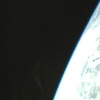
Label: space